Question: Trying to come up with a has_one association for this issue. I have two tables:
'''
Ca:
:id
:serial
...
Cert:
:id
:ca_id
:serial
...
'''
There are many certs for a given cas.id but only one cert for a cas(:ca_id, :serial). I don't need the has_many association, but do need the has_one so that I may reference the certificate of the CA using ca.cert. I need the has_one to create something like the following query:
SELECT * FROM certs where ca_id = {ca.id} AND serial = {ca.serial}
To further illustrate the associations between a CA and certificates -
- - - - -

Why model it like this? Well, a cert-is-a-cert. Meaning structure and feature are similar whether the cert identifies a CA or an end user.
Seems like has_one would be straight forward but I've tried various approaches using scopes and such to no avail.
Granted I can, and have, created a 'cert()' method in the cas model but it just seems like an association should be possible.
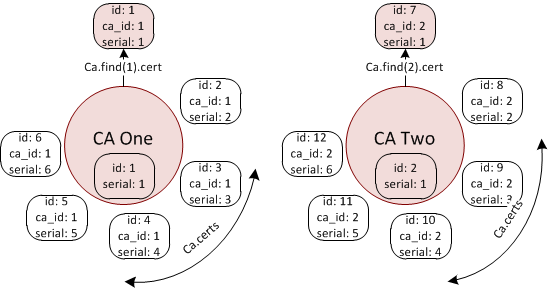
Answer: You define a has_one with a scope:
'''
class Ca < ActiveRecord::Base
has_many :certs
has_one :cert, ->{ joins(:ca).where('cas.serial = certs.serial')}
end
class Cert < ActiveRecord::Base
belongs_to :ca
end
'''
now
'''
Ca.first.cert
'''
gives THE cert with the matching serial.
But is it more elegant or more Rails than defining:
'''
class Ca < ActiveRecord::Base
has_many :certs
def cert
certs.where(serial: serial)
end
end
'''